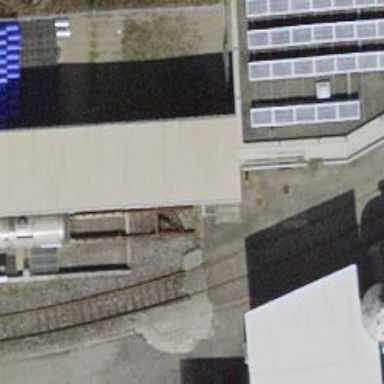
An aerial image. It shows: Railway buffer stop.